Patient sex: M
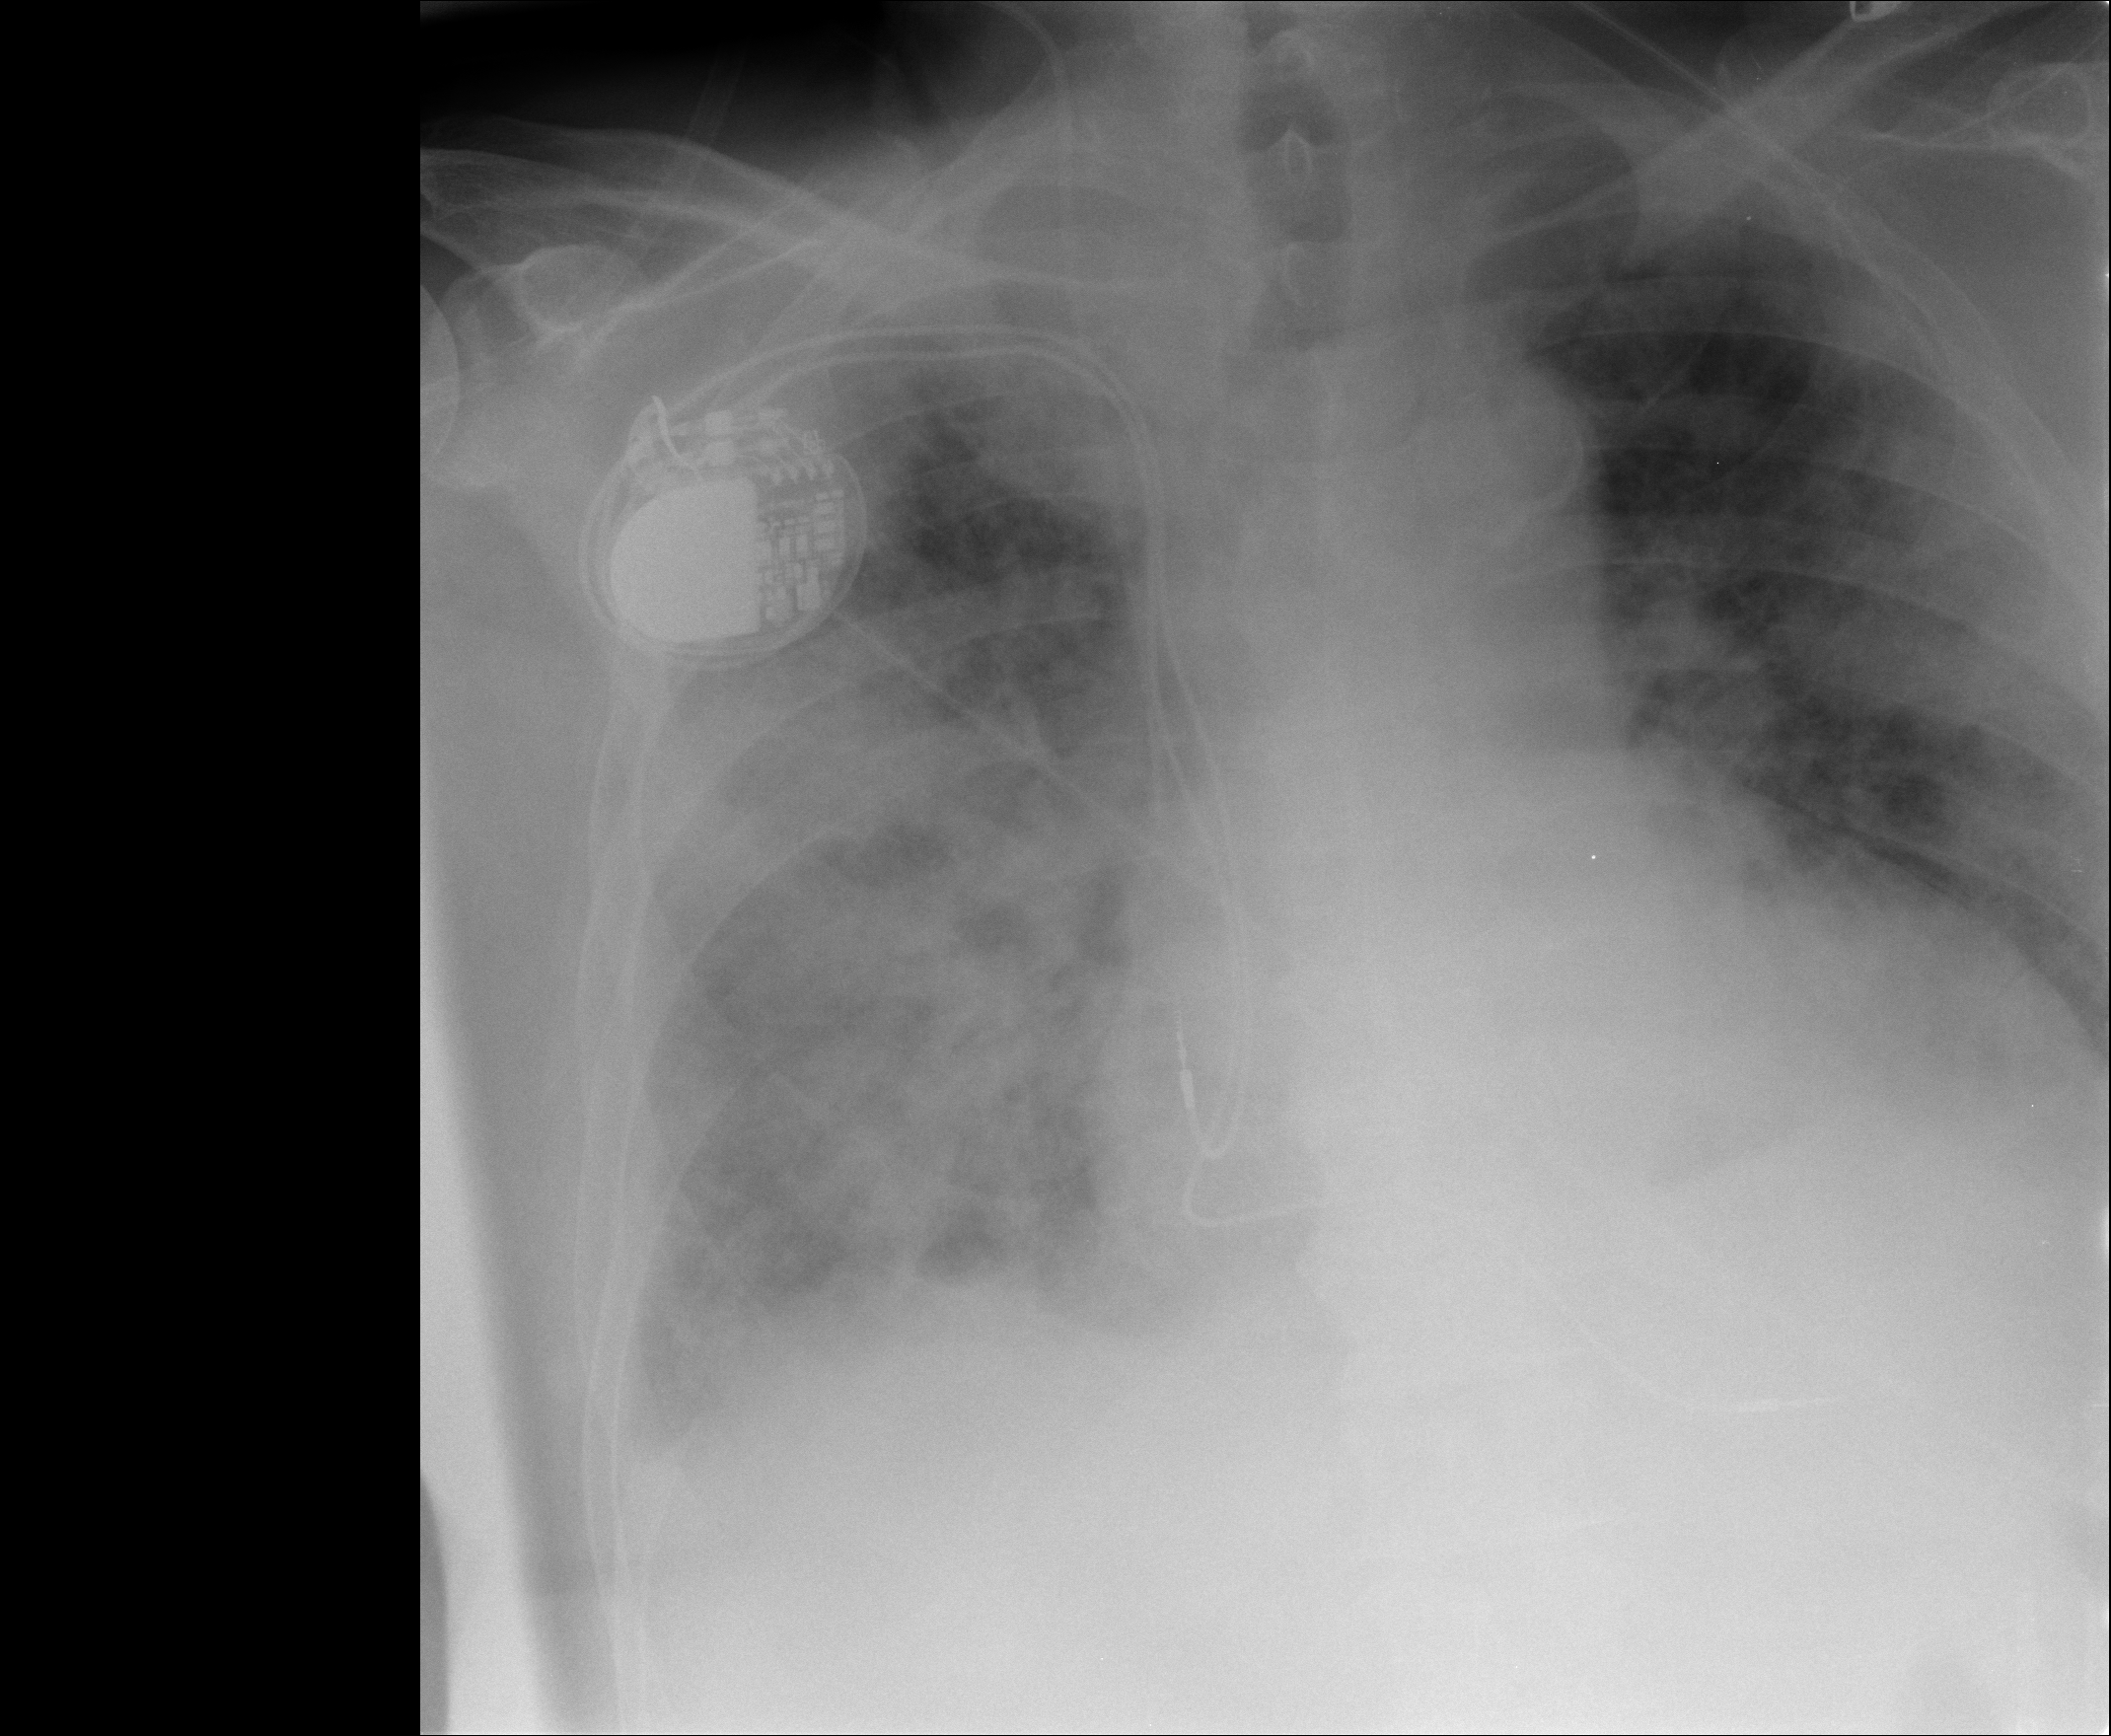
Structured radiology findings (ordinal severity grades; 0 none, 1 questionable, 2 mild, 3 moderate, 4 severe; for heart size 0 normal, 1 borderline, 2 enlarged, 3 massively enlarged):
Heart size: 2
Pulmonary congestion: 2
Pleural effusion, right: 2
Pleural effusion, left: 2
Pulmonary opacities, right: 4
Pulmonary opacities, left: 3
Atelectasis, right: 3
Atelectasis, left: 3